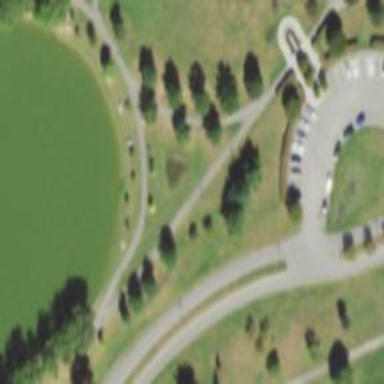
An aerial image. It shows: Path.